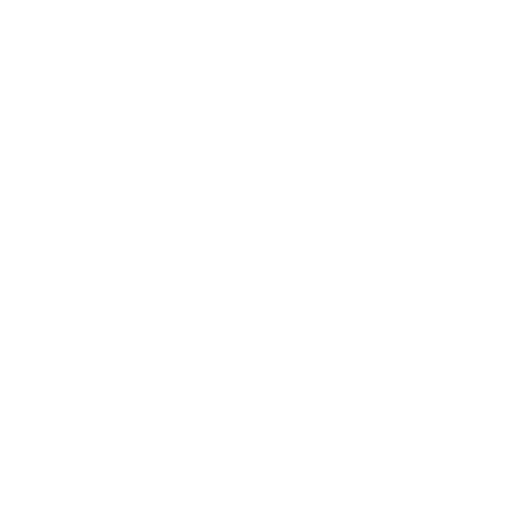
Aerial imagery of island in Alaska named Quitasueno Rock containing only unknown